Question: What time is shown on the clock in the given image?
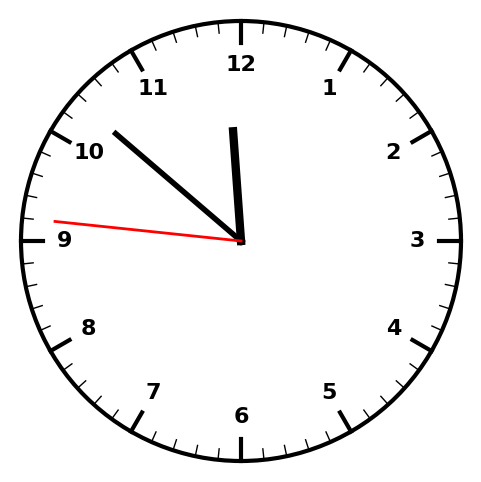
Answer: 11:51:46